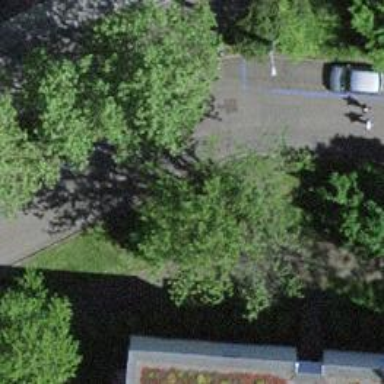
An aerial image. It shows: Parking available on the street side with parallel orientation.